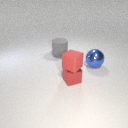
large blue metal sphere to the right of large gray rubber cylinder